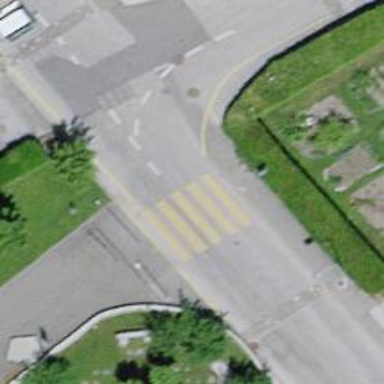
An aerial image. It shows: Sidewalk along the footway.